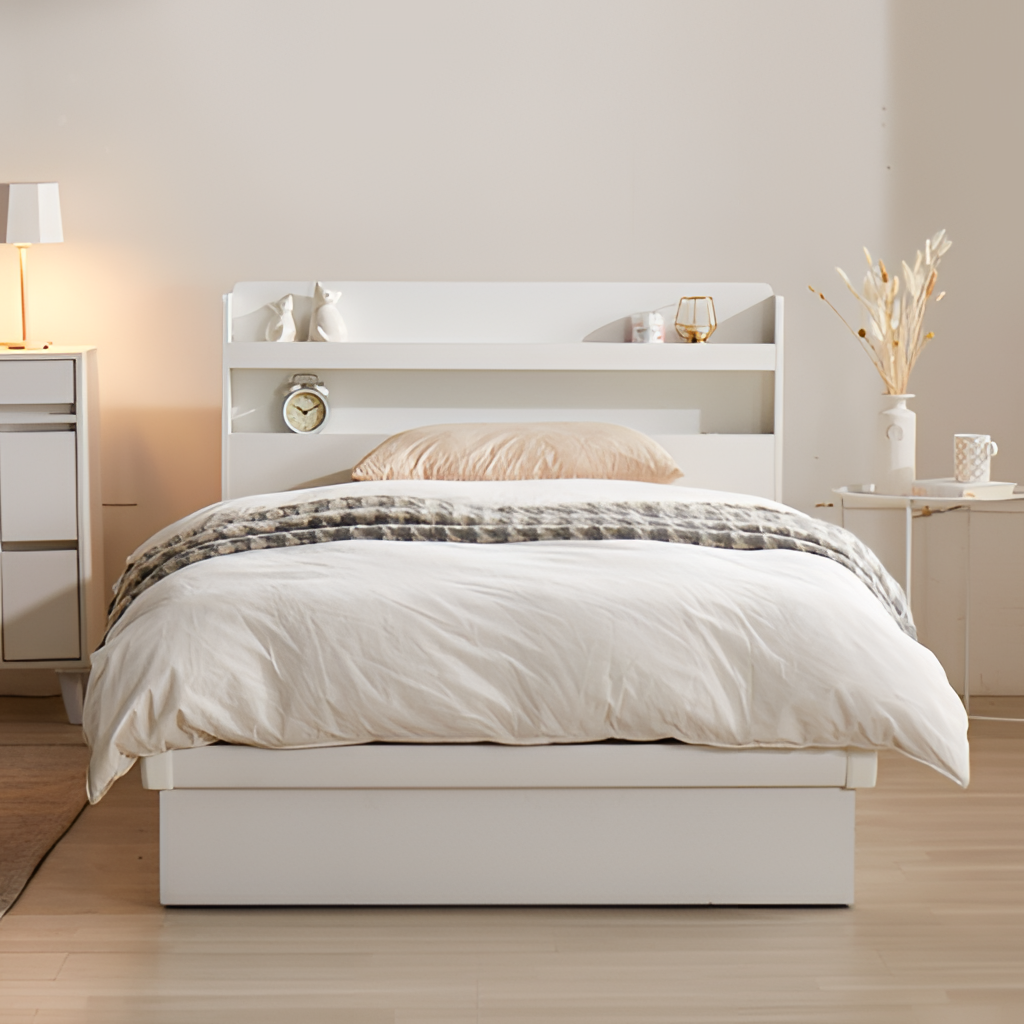
wood bed, bedroom, beige paint wallpaper, with solid pattern, laminate flooring, with plank pattern, minimalist